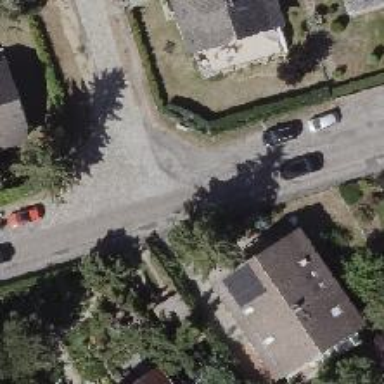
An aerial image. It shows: Residential road.